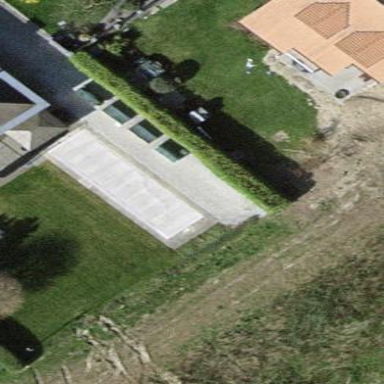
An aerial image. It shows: Swimming pool located in leisure land.